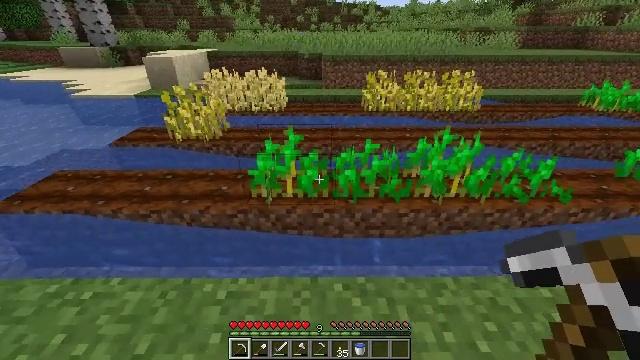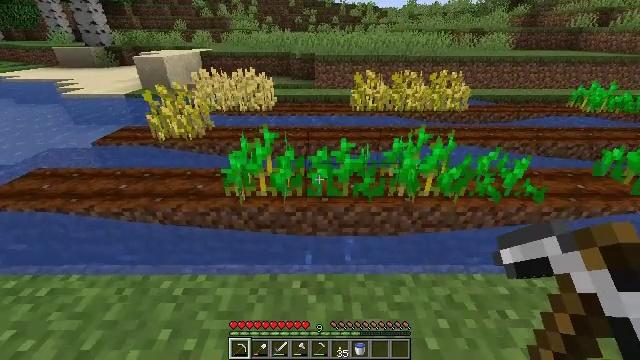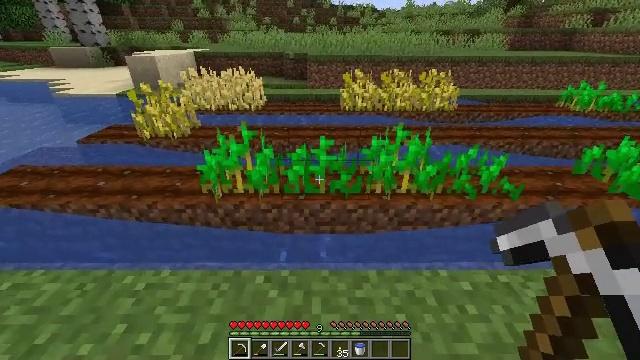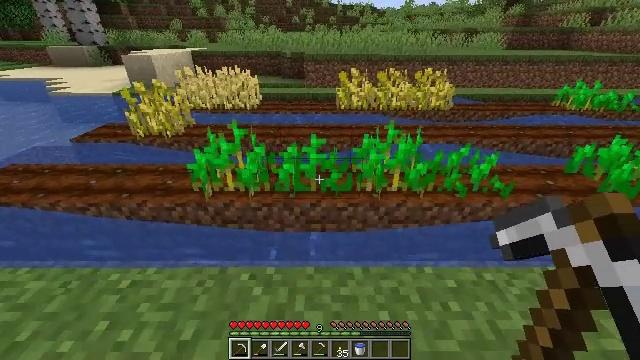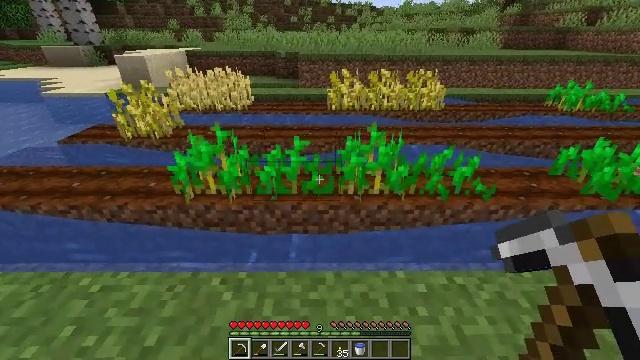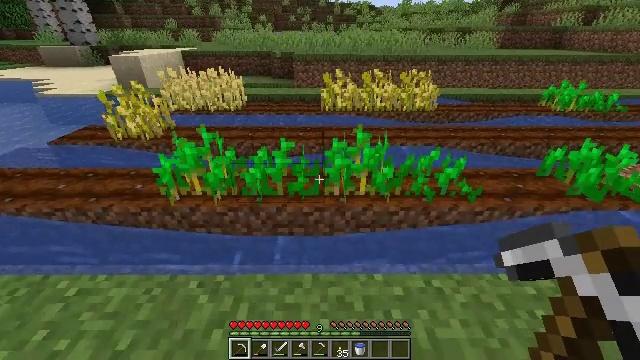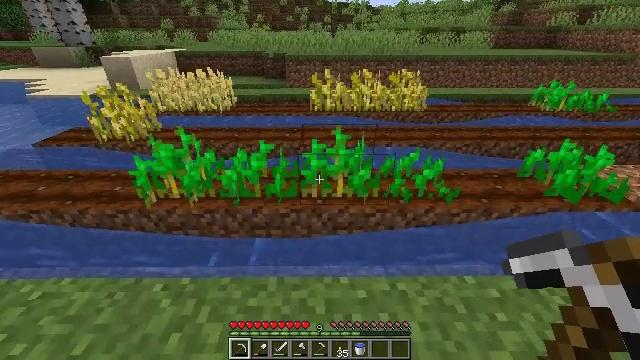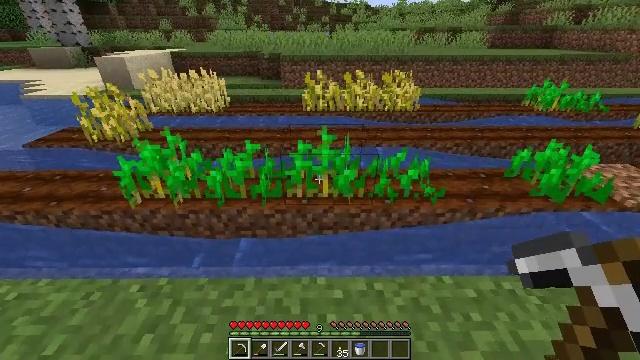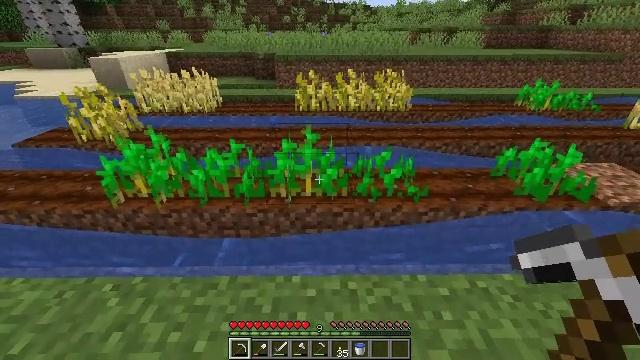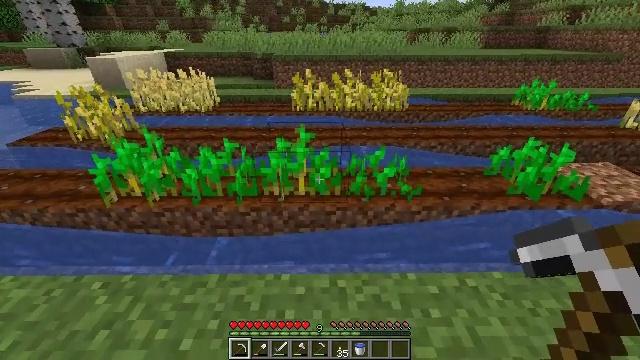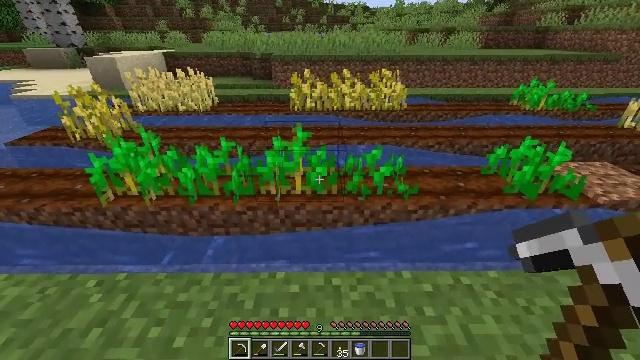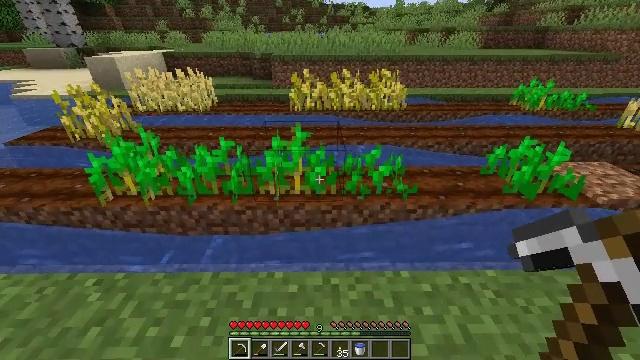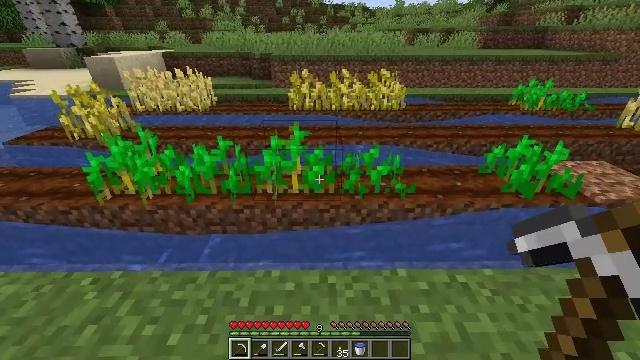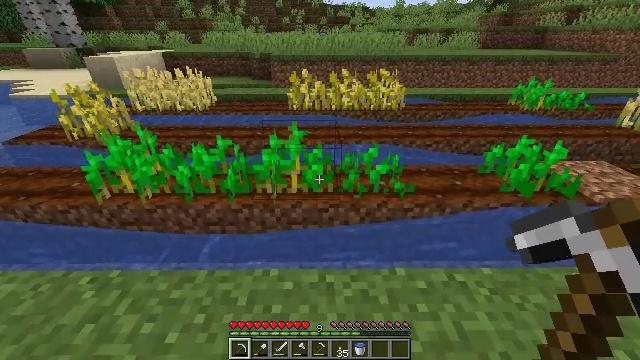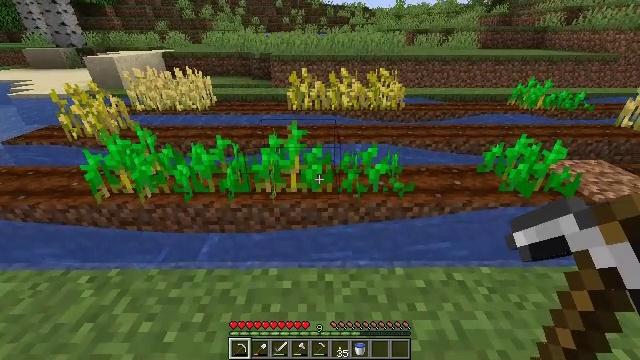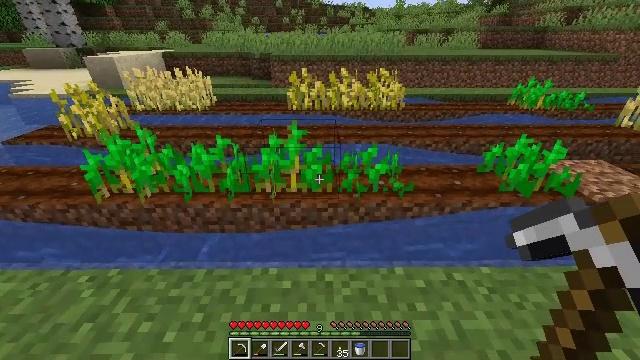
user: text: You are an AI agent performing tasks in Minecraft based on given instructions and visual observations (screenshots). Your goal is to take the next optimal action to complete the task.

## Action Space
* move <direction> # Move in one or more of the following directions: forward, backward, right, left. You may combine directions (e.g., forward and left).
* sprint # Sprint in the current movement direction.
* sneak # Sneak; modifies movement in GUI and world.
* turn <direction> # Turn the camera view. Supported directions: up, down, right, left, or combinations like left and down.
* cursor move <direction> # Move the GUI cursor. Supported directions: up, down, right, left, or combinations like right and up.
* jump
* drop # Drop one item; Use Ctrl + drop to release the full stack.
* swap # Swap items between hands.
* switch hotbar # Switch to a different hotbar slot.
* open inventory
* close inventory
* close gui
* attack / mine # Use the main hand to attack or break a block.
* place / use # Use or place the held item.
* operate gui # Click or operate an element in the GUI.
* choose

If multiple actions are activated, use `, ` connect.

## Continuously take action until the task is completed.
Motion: motion action
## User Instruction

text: Break the mature wheat plants.
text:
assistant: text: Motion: move right
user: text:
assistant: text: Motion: move right
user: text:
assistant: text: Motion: move right
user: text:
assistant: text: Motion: move right
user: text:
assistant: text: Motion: move right
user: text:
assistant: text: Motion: move right
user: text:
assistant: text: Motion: move right
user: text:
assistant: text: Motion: no_op
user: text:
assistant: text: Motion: no_op
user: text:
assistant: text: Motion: no_op
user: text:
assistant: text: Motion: no_op
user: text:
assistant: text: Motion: no_op
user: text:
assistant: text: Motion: no_op
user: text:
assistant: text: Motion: no_op
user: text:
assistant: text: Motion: no_op
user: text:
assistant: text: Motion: no_op
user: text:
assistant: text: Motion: no_op
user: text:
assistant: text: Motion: no_op
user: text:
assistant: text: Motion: no_op
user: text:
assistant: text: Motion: no_op
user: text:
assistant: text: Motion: no_op
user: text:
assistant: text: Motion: no_op
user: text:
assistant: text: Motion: no_op
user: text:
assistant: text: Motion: no_op
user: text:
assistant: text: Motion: no_op
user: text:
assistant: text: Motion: no_op
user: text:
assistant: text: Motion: no_op
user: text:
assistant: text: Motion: turn right
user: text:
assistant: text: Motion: turn right and up
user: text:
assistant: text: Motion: turn right and up